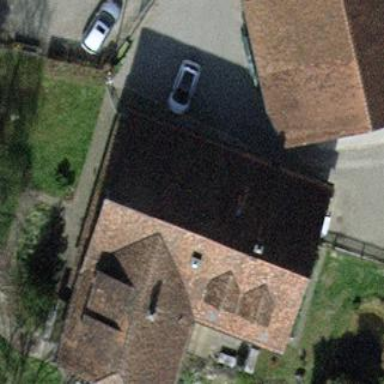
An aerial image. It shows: Semi-detached house with gabled roof.